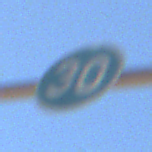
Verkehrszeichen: VorgeschriebeneMindestgeschwindigkeit
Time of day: MorningAfternoon
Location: Outdoor (Nature)
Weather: Clear
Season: NotSpecified
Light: Natural